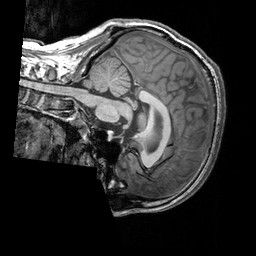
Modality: T1w
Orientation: sagittal
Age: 32
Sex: male
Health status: healthy
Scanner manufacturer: siemens
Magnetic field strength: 3 T
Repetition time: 2.3 s
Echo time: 0.00303 s